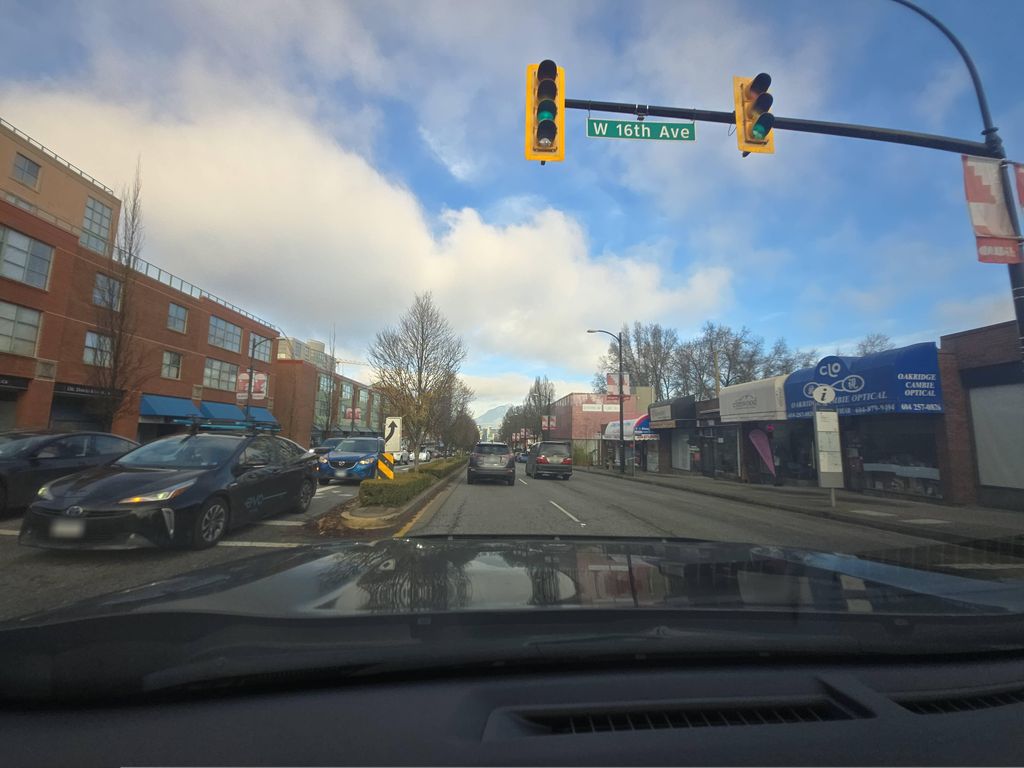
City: vancouver